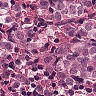
Metastatic tissue present: yes